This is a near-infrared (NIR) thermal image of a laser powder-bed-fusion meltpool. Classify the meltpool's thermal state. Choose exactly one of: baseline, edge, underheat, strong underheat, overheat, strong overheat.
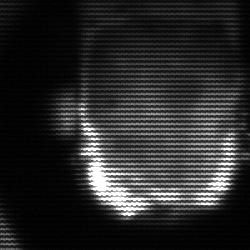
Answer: baseline